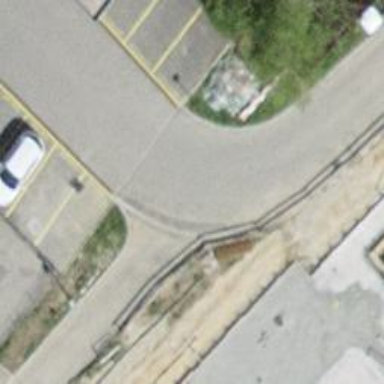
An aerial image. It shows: Paved parking aisle in service road.